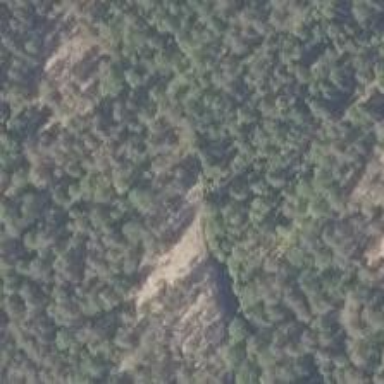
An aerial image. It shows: Cliff in nature.